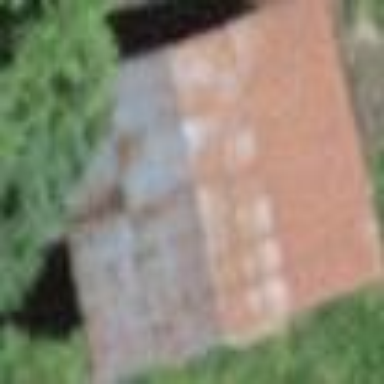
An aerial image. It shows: Rural barn.